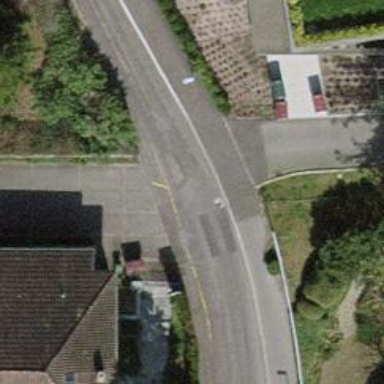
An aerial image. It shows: Residential road with asphalt surface.